Aerial crown-view tile of a tropical tree (Barro Colorado Island, Panama), acquired 20250915:
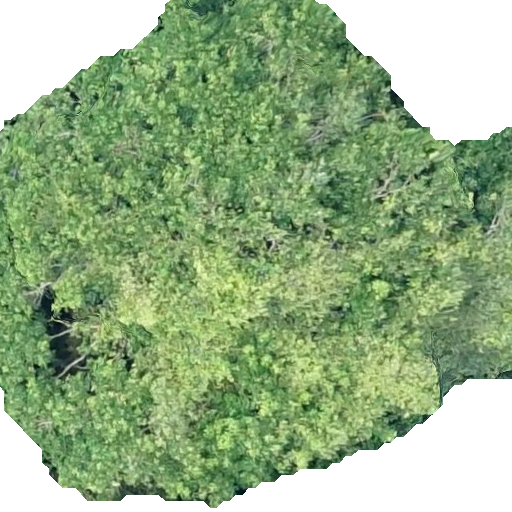
Species: Hura crepitans
GBIF accepted scientific name: Hura crepitans
Crown area: 319.617 m²